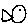
Label: fish